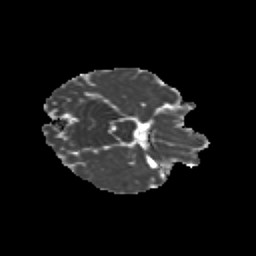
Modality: MD
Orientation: axial
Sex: female
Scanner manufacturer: siemens
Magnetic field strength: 3 T
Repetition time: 5 s
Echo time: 0.071 s